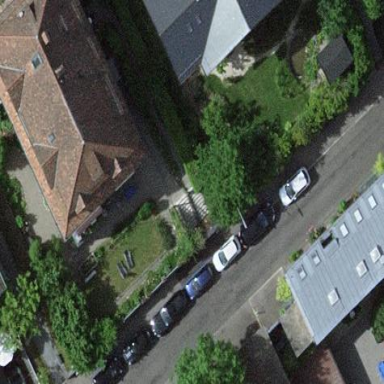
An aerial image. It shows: Group of garages.